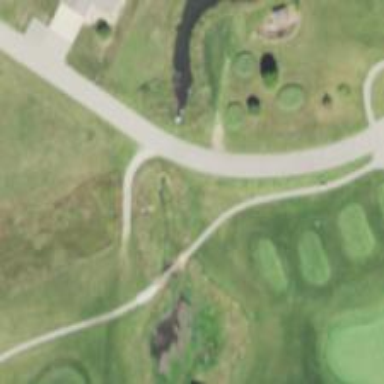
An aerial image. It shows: Path used for both walking and golf.